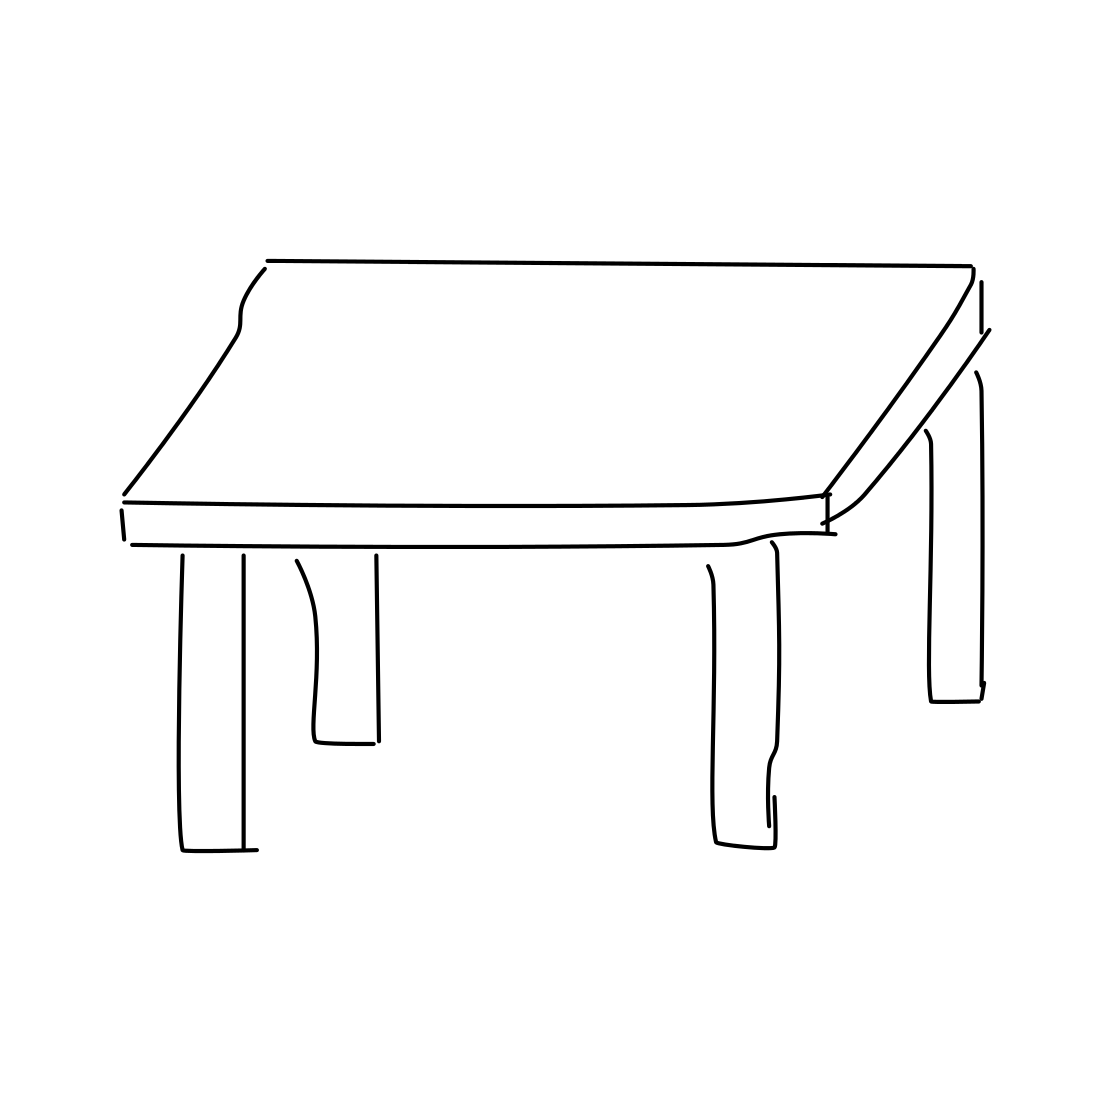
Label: table